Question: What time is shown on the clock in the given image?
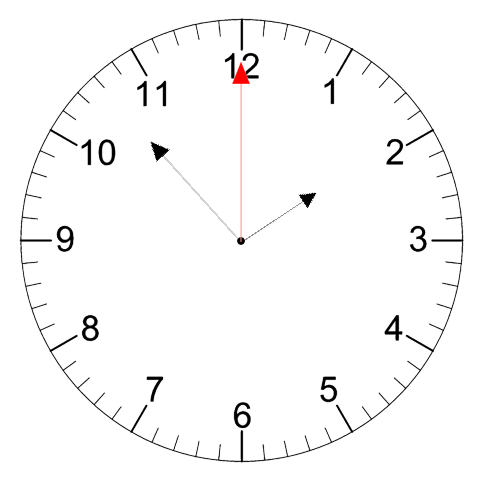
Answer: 01:53:00